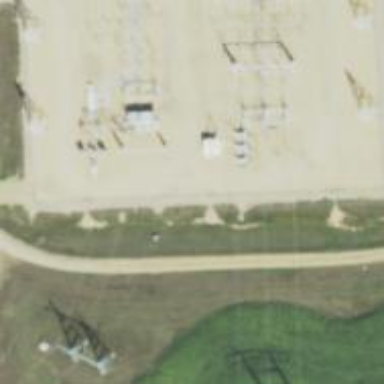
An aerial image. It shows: Switch used for power control.